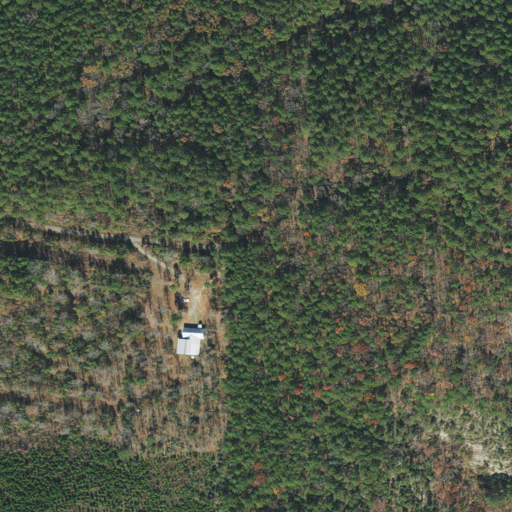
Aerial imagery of mountain in Arkansas named Brown Mountain containing evergreen forest, deciduous forest, open development, shrub, mixed forest, grassland, and low intensity development